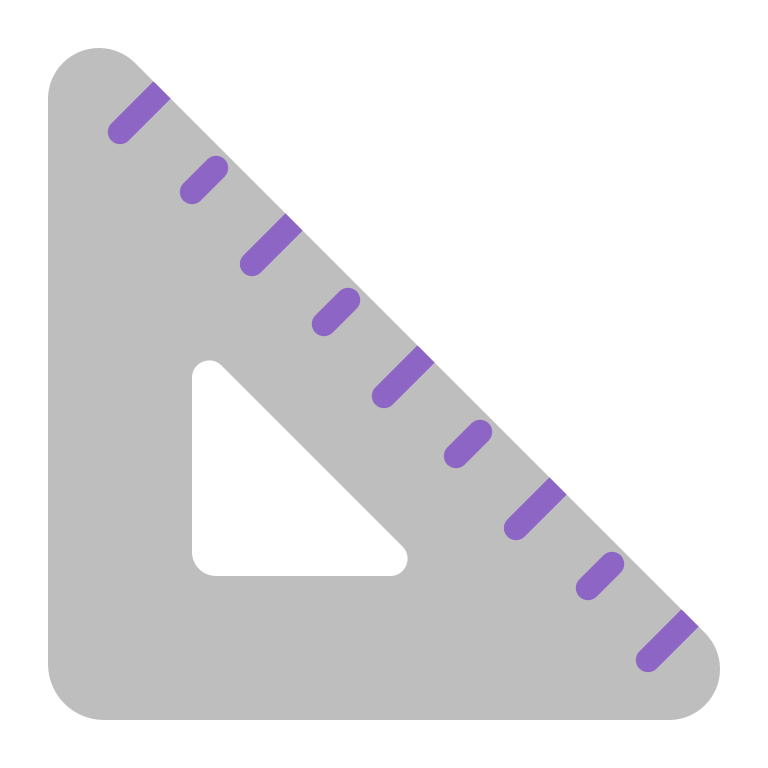
triangular ruler flat